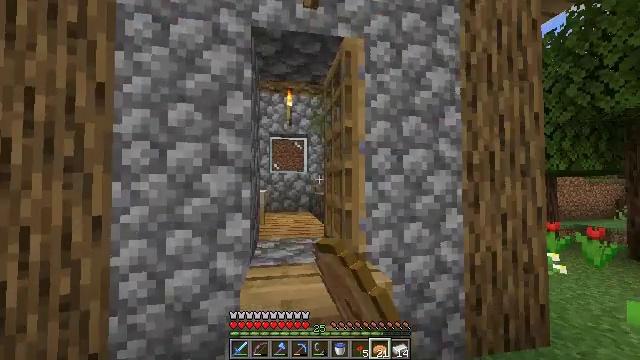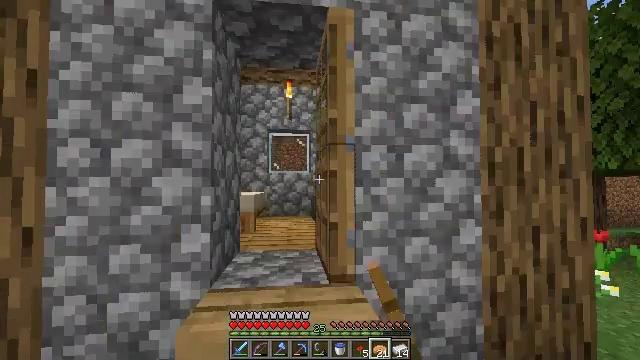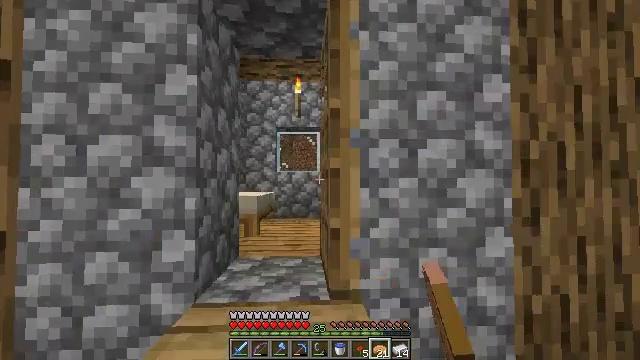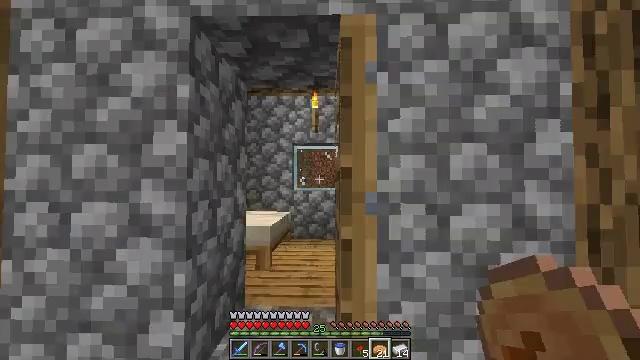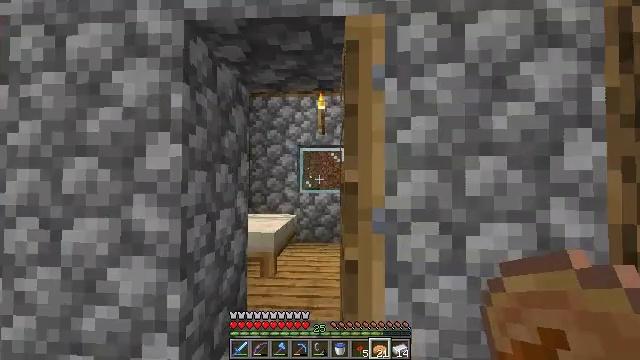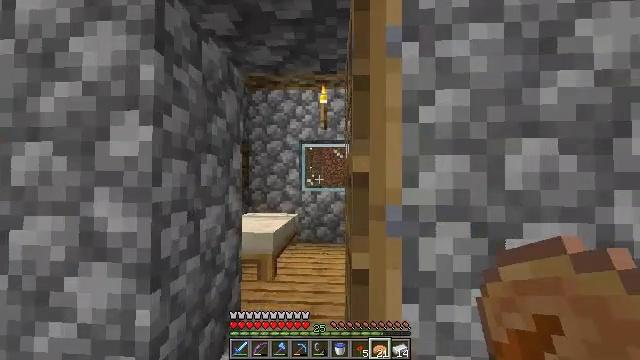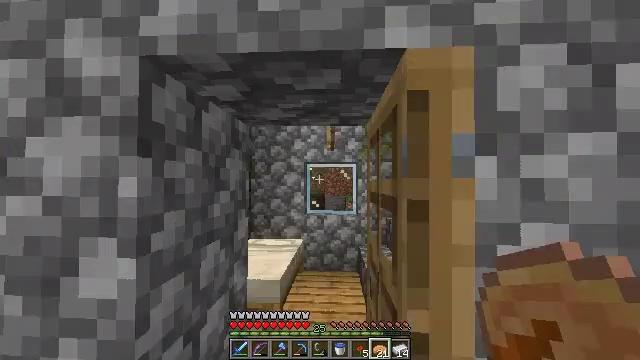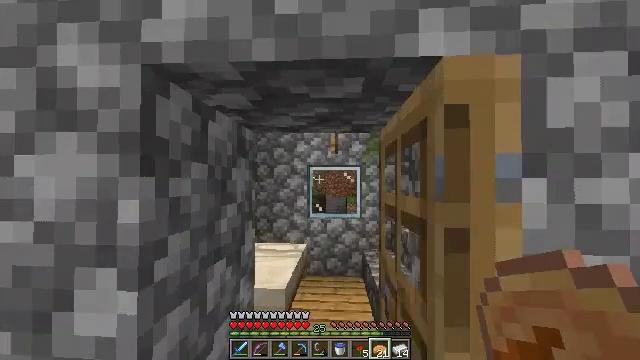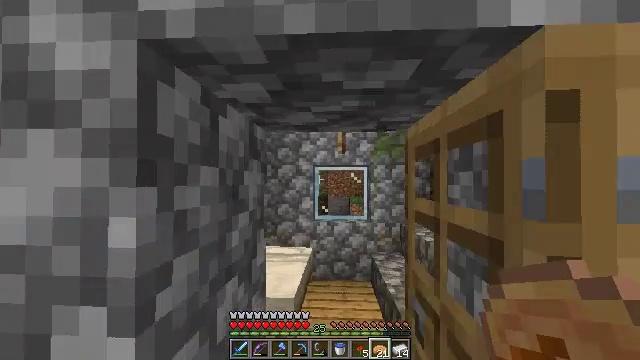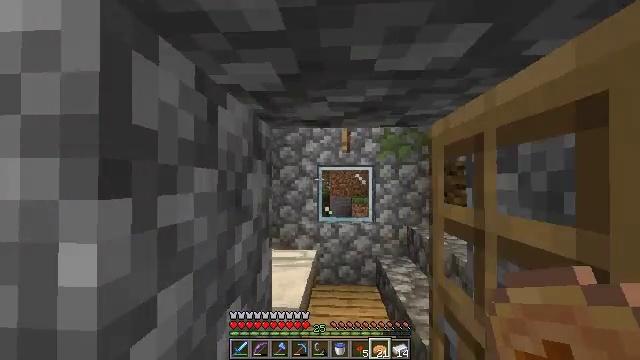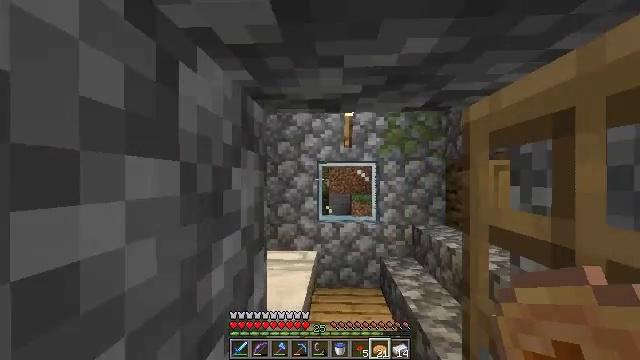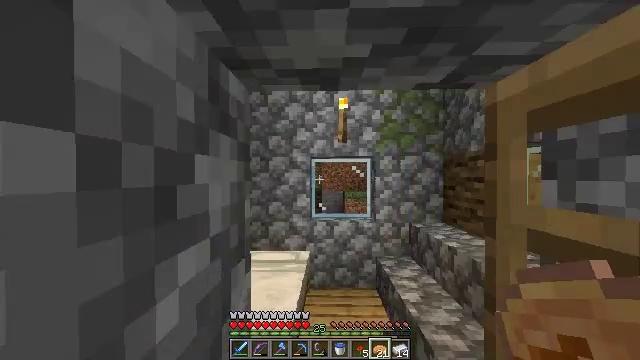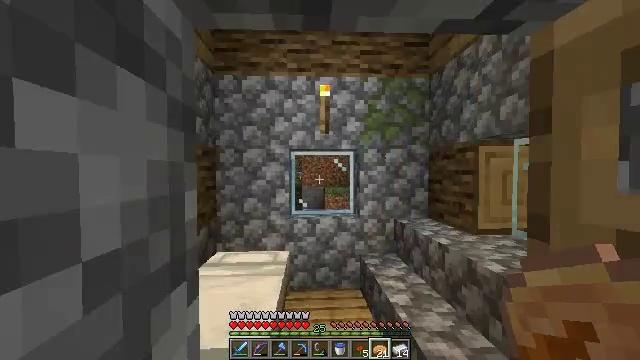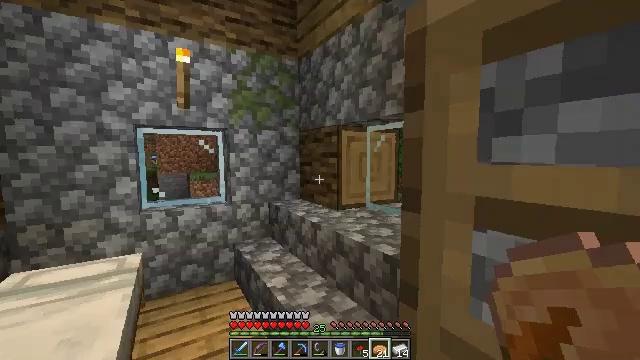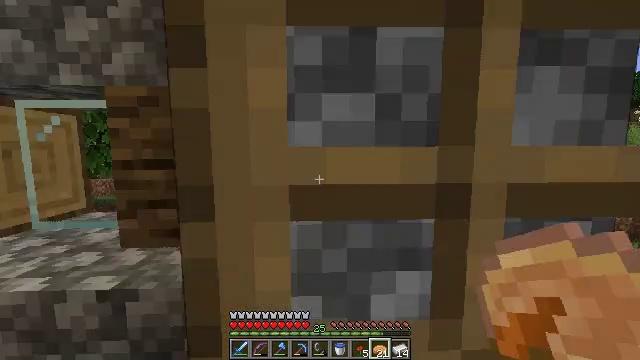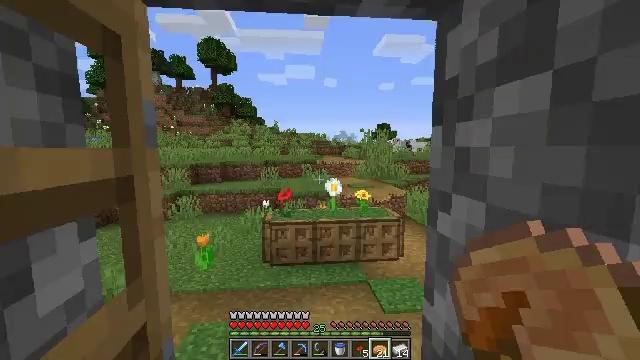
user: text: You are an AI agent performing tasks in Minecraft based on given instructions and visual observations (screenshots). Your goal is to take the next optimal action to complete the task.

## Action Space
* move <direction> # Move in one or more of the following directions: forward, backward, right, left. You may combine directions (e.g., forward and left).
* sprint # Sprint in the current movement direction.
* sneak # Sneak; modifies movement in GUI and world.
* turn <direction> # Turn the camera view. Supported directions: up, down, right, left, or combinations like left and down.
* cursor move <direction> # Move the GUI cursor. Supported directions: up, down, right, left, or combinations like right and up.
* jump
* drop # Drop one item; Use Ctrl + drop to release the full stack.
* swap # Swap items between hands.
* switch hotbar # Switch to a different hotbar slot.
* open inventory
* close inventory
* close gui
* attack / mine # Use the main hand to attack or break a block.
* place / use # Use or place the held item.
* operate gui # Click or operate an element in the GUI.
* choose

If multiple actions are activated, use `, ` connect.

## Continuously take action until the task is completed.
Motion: motion action
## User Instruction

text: Collect oxeye daisy from the ground.
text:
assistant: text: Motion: move forward, turn left
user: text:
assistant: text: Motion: move forward, turn left
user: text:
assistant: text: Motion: move forward, turn left
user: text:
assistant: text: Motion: move forward, turn left
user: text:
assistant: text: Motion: move forward and move left
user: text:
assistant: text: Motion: move forward and move left
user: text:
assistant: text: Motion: move forward and move left
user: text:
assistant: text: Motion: move forward
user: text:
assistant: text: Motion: move forward
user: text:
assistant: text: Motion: move forward
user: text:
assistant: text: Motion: move forward, turn right
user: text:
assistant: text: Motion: move forward, turn right and down
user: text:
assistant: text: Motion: move forward, turn right and down
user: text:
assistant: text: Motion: turn right and down
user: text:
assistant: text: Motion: turn right
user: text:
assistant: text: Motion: move forward, sprint, turn right and down
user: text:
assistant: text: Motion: move forward, sprint, turn right
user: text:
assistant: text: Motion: move forward, sprint
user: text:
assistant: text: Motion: move forward, sprint
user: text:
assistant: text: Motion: move forward, sprint
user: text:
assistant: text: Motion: move forward, sprint, turn left
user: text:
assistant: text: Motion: move forward, sprint, turn left and up, jump
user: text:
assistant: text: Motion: move forward, sprint, jump
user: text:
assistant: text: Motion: move forward, sprint, turn left, jump
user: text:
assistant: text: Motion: move forward, sprint, turn left and up, jump
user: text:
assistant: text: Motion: move forward, sprint, turn left, jump
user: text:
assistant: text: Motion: move forward, sprint, turn left, jump
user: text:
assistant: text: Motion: move forward, sprint, turn left, jump
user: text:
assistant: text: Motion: move forward, sprint, turn left, jump
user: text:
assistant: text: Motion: move forward, sprint, turn left, jump